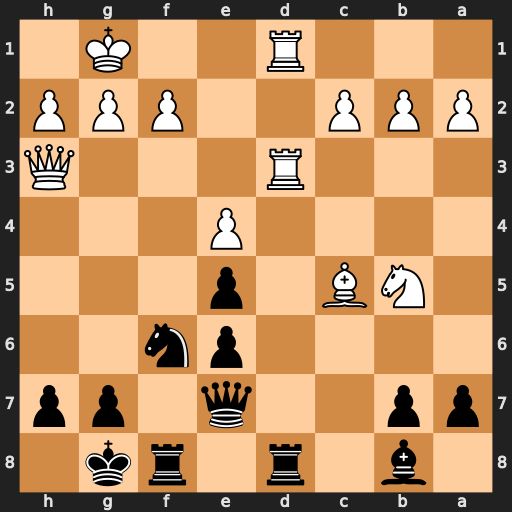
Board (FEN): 1b1r1rk1/pp2q1pp/4pn2/1NB1p3/4P3/3R3Q/PPP2PPP/3R2K1
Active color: b
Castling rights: -
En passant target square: -
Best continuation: Rxd3 cxd3 Qxc5